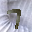
Label: 7